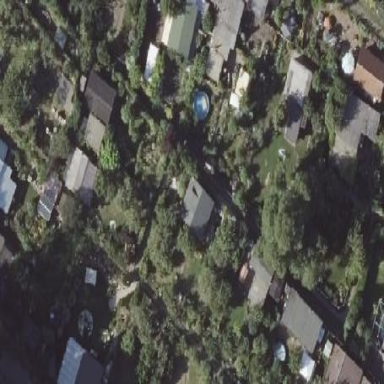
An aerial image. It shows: Plot in the allotments.